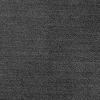
Atmospheric dust classification: dusty